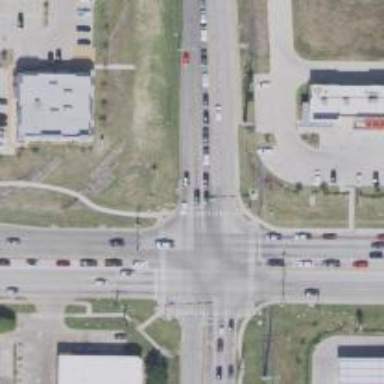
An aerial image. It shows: Marked crossing on the road.